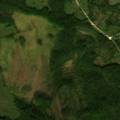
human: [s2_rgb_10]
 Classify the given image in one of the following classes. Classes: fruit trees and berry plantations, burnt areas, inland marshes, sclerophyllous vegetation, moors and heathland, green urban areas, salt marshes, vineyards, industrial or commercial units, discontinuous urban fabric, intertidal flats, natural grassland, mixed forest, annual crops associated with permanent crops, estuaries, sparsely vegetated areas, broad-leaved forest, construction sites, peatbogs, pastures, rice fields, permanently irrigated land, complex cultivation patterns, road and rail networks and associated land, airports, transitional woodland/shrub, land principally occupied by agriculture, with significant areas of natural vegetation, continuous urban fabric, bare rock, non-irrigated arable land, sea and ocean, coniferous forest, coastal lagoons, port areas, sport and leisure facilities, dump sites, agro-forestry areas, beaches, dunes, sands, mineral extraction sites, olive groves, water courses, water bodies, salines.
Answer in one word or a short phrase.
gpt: coniferous forest, mixed forest, transitional woodland/shrub